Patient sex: M
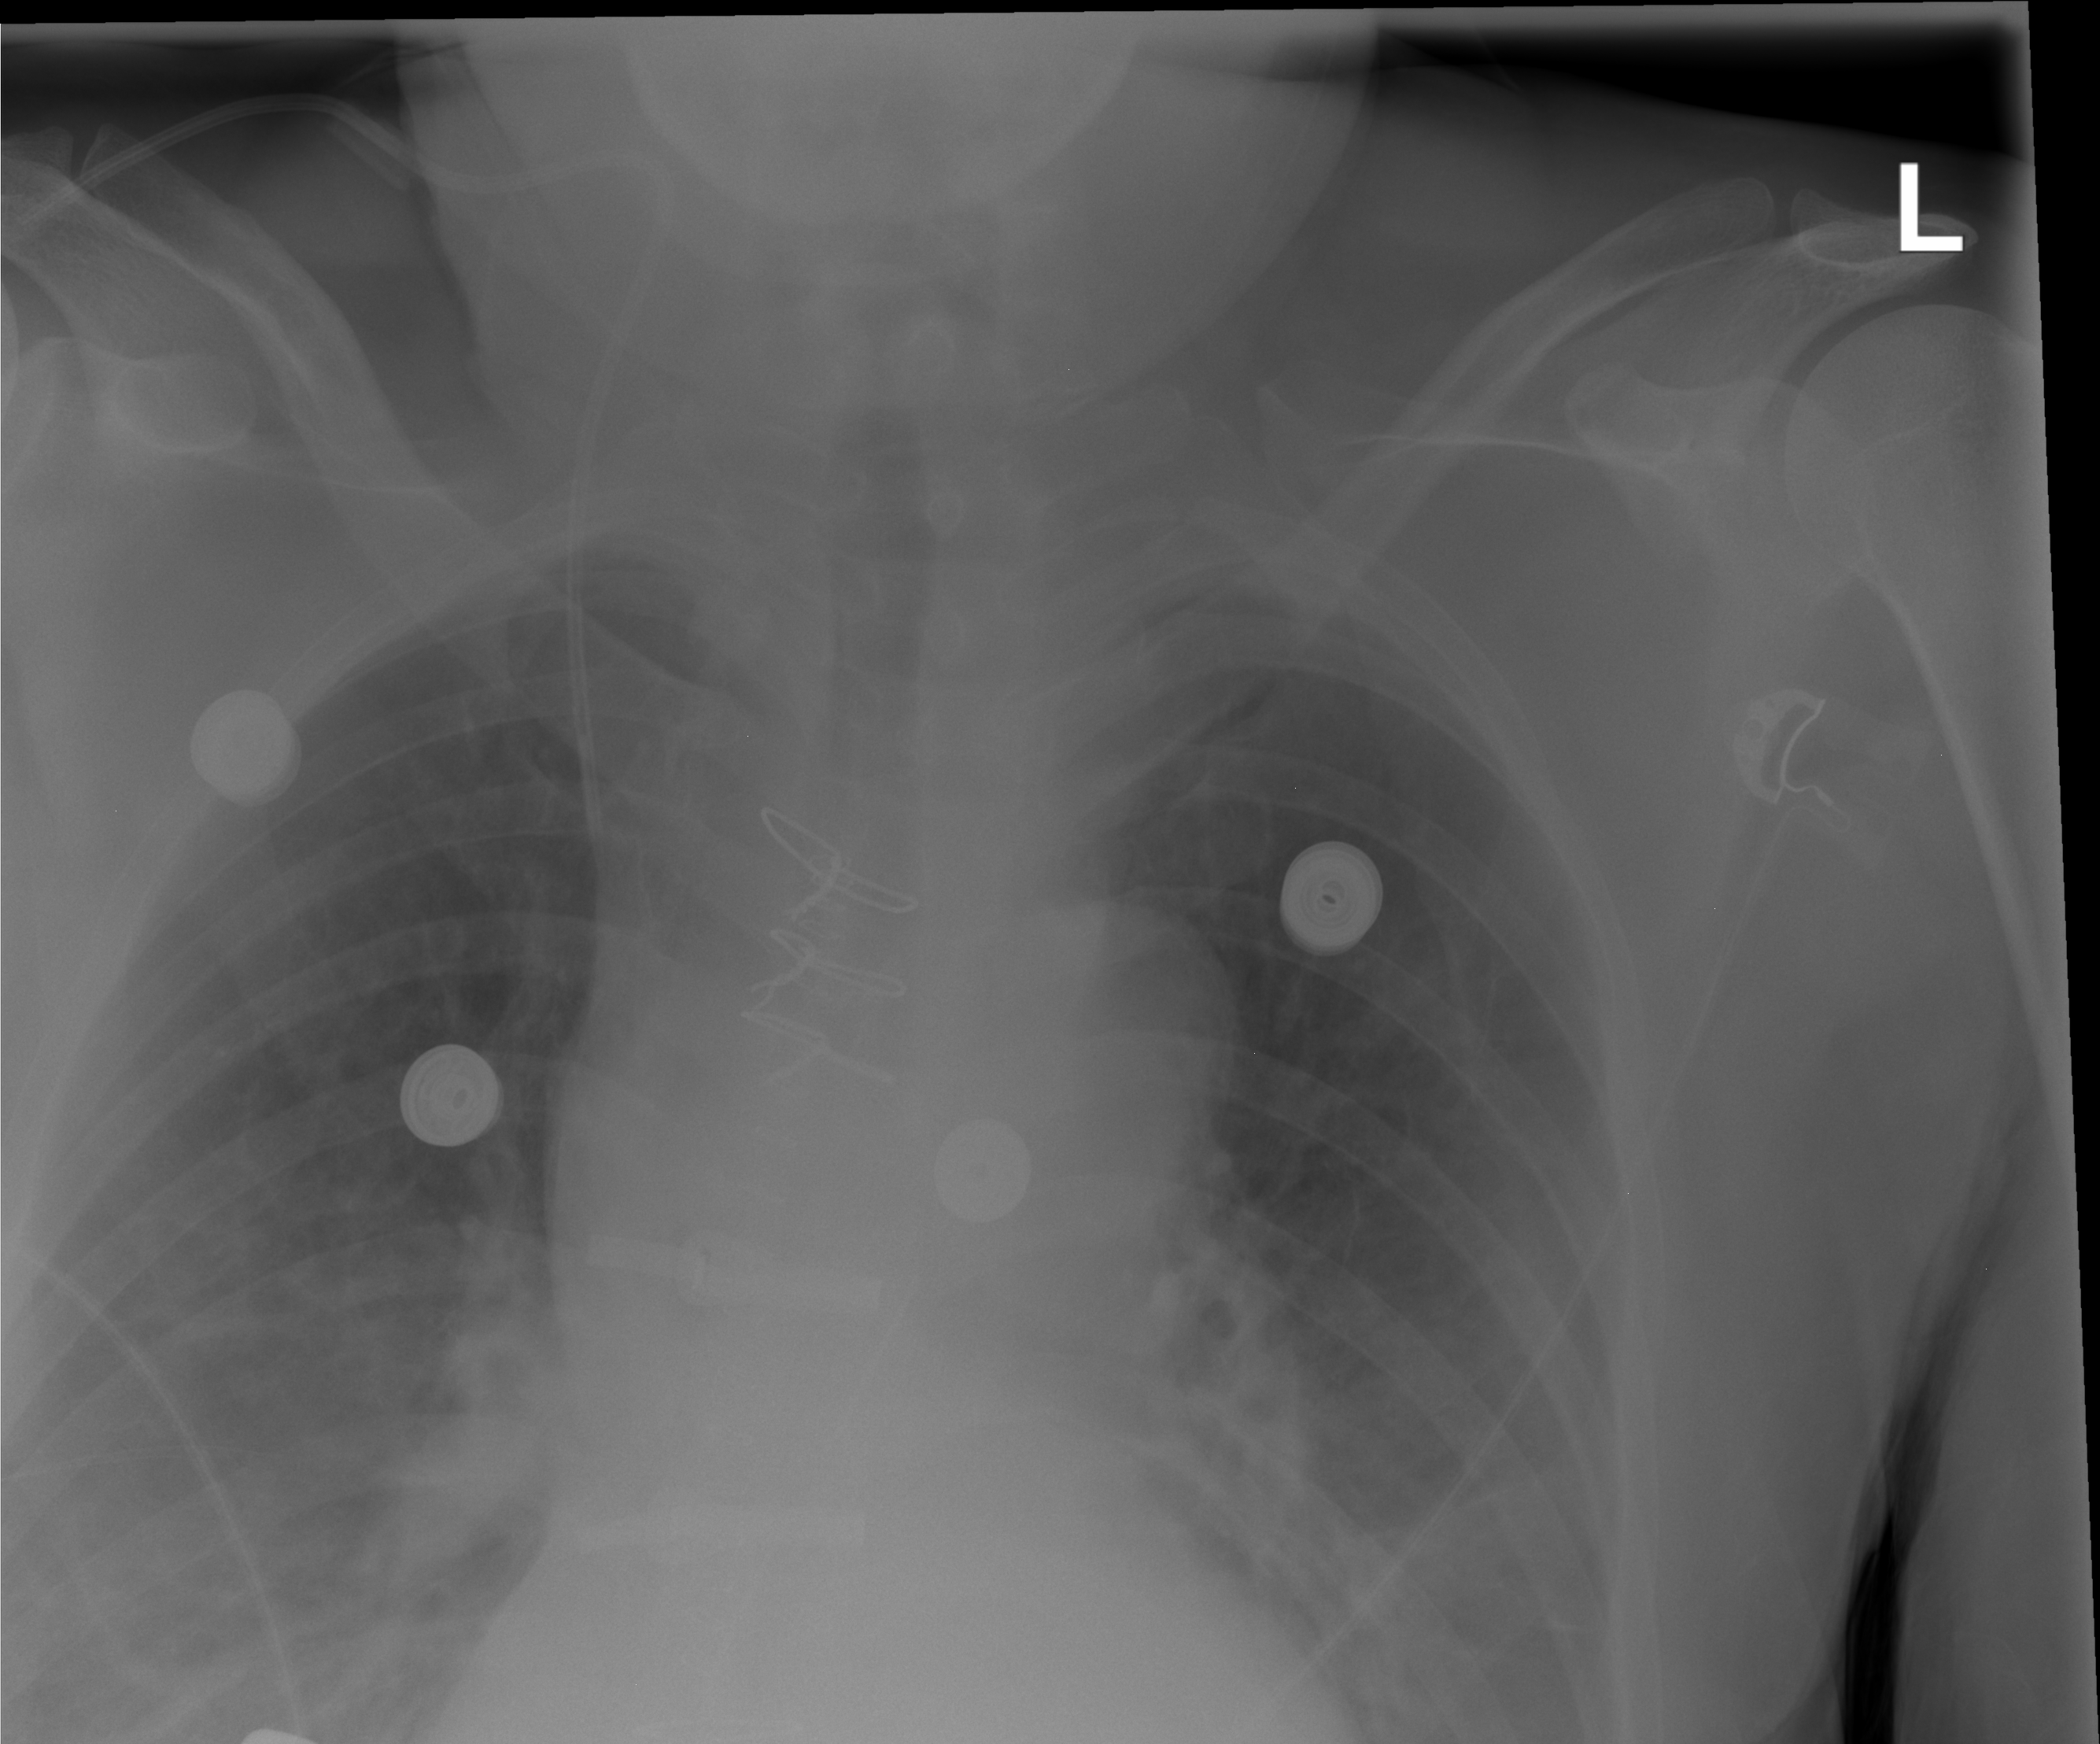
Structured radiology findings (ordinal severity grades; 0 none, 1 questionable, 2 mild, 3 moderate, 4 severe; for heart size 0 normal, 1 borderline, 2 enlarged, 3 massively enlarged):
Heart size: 0
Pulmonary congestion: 0
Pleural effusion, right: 2
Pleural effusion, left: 2
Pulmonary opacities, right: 0
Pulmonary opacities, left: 0
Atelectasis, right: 2
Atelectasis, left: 2